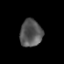
Tissue: prostate
Cell type: Endothelial cells
Senescence score: 0.7383
Nuclear area (px): 594
Mean DAPI intensity: 85.392